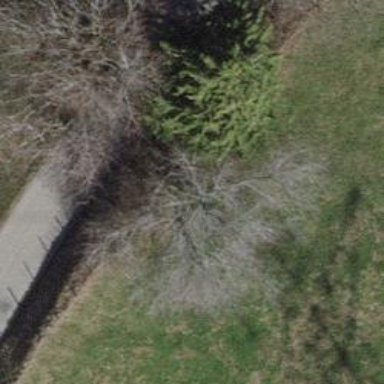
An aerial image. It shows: Urban tree adds touch of nature to the surroundings.